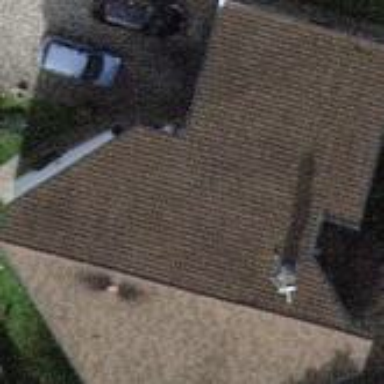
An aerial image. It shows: White building with gabled roof made of brown roof tiles.